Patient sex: M
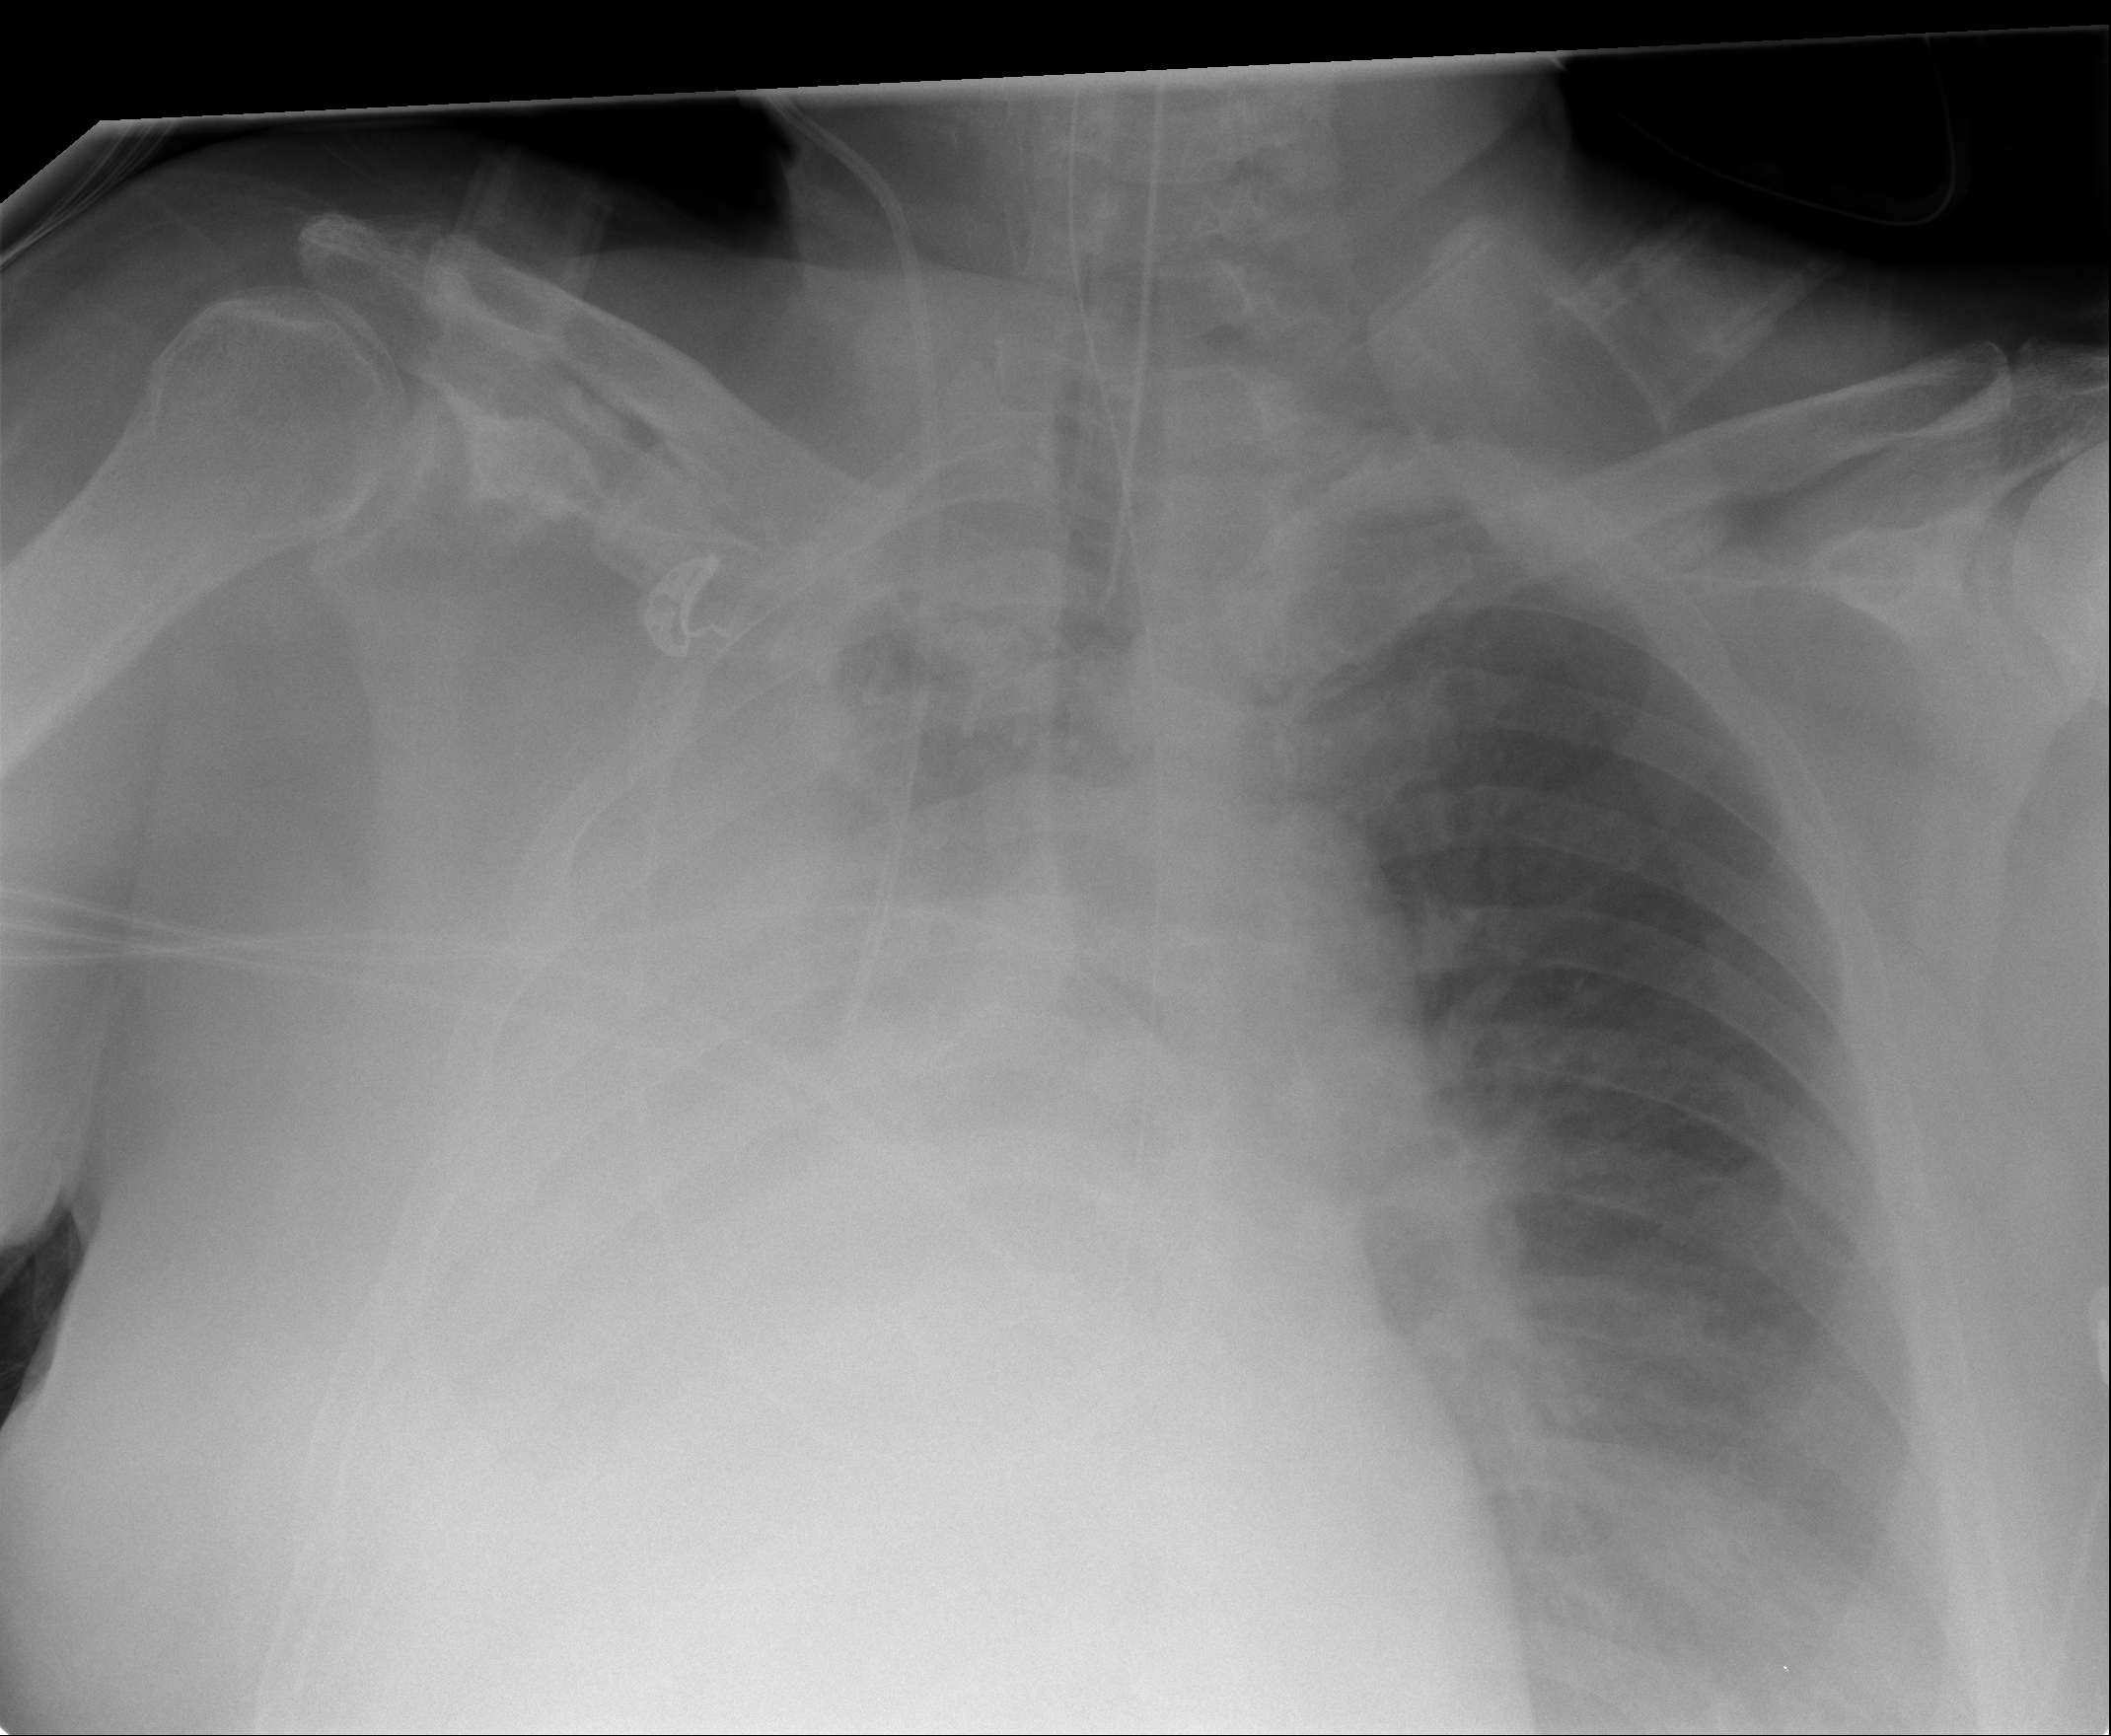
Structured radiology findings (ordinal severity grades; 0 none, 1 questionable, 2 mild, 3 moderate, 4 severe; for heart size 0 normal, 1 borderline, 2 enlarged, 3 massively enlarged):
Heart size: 0
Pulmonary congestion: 2
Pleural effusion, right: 4
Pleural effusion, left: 0
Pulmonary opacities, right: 0
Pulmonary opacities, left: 0
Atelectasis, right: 4
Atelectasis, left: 0